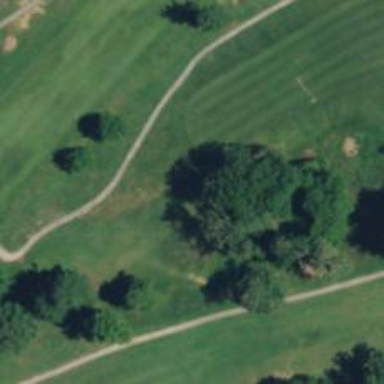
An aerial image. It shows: Golf tee on grassy land.